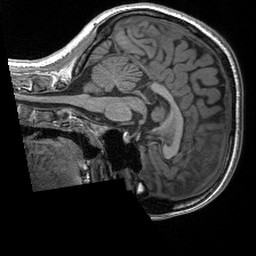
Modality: T1w
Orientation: sagittal
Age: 20
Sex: female
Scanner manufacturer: siemens
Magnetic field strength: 3 T
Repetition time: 2.4 s
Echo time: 0.00191 s